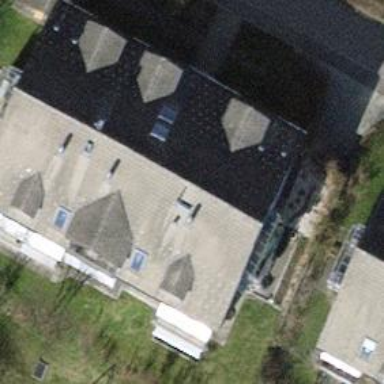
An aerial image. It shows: Gabled roof on residential building.